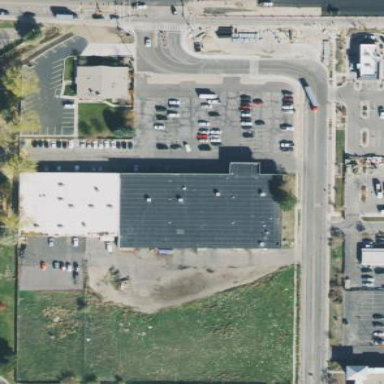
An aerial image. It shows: Retail area.